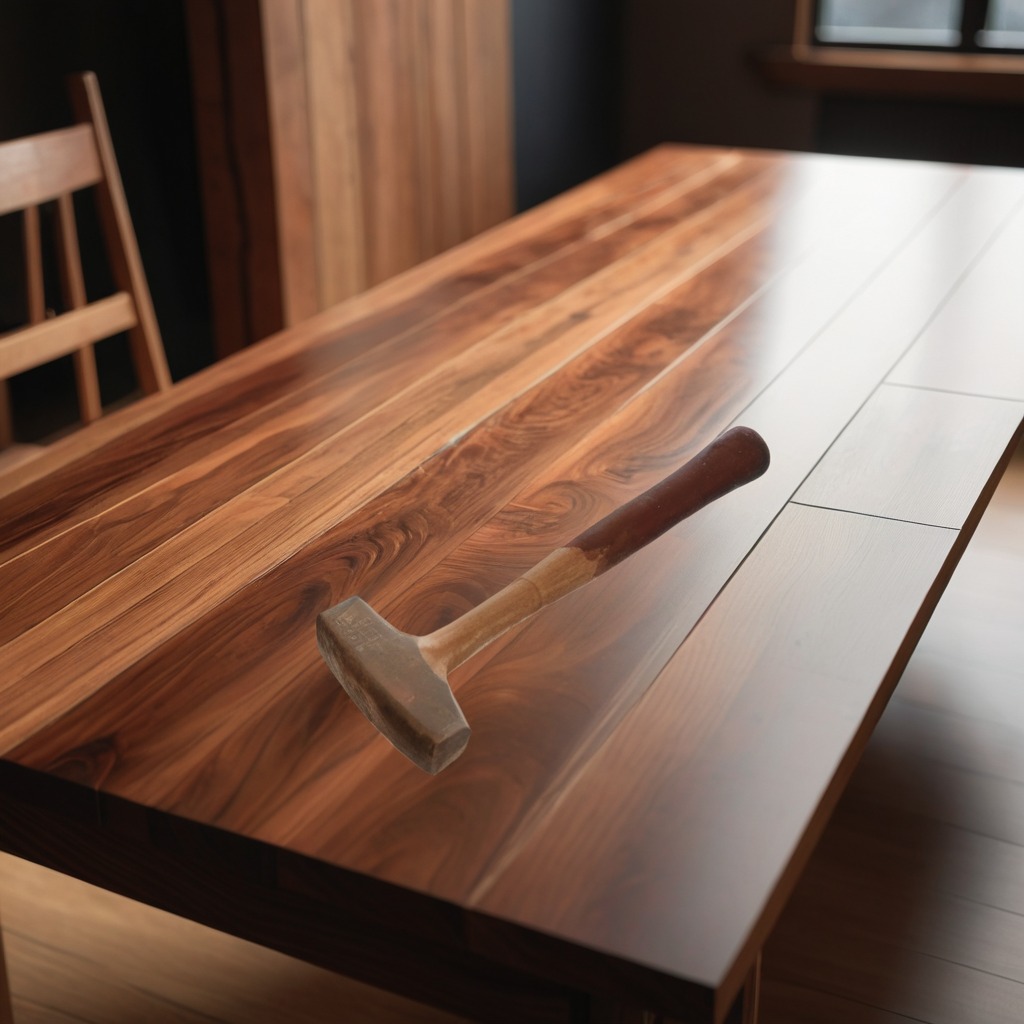
A hammer is lying on a wooden table in a carpentry studio.